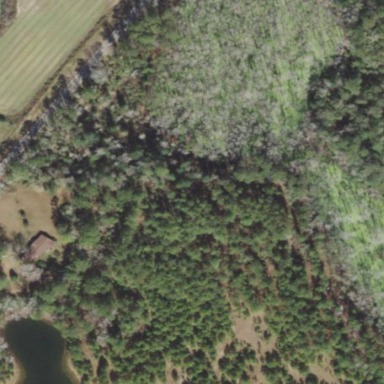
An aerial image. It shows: Woodland consisting mainly of needle-leaved trees.